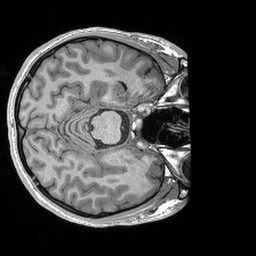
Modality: T1w
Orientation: axial
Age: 20
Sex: male
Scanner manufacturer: siemens
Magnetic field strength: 3 T
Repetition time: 2.4 s
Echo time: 0.00191 s